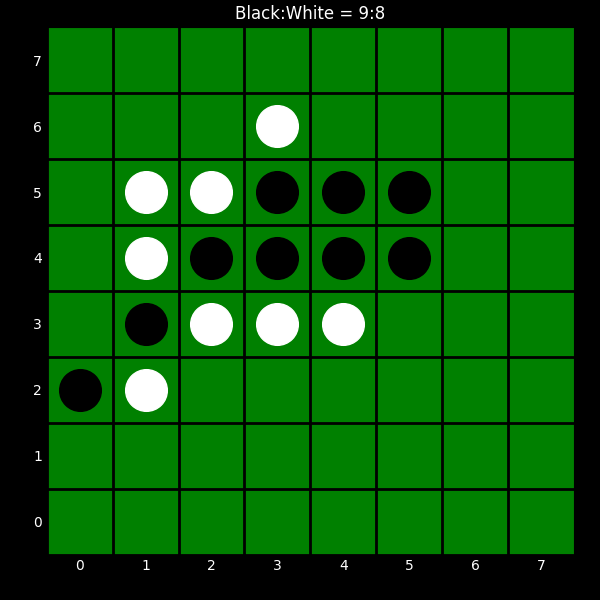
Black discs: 9
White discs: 8